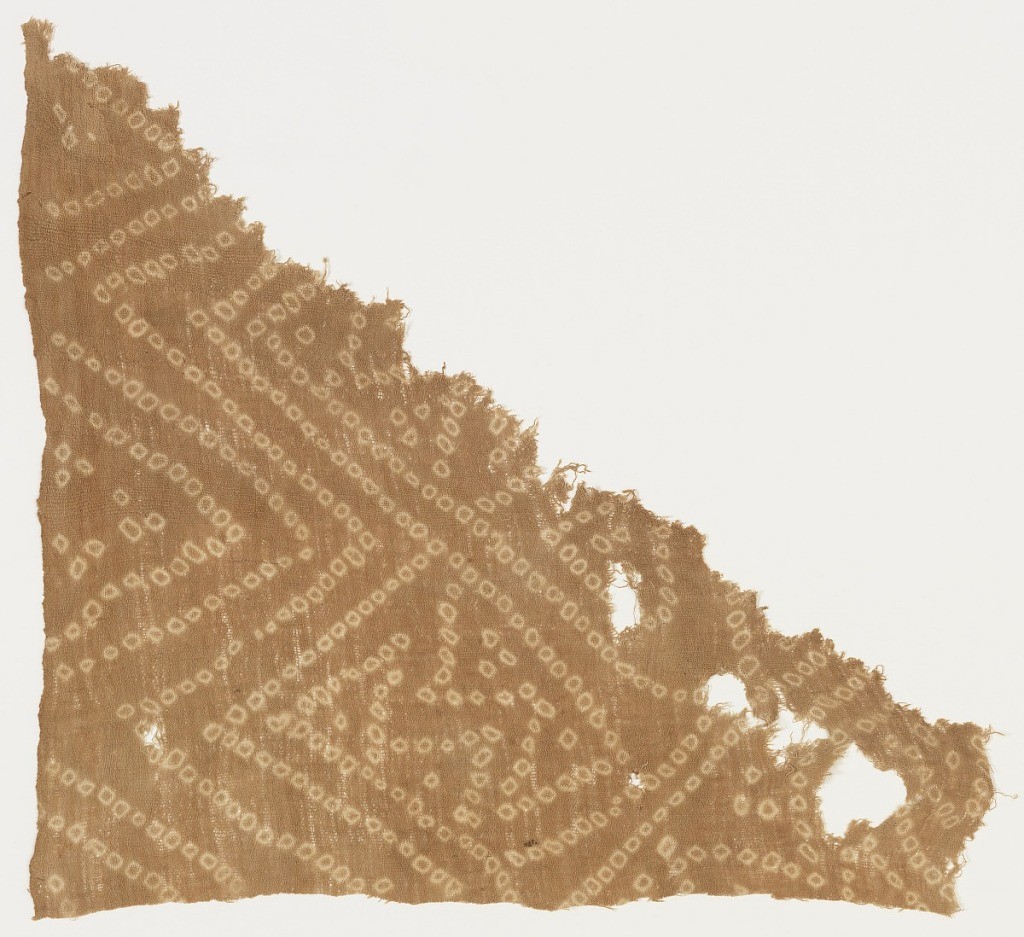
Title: Fragment
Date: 900–1400
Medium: cotton Technique: plain weave with tied-resist patterning
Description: Small hollow squares reserved in white are grouped so as to build up a diamond pattern, each enclosing a bird motif on a tan background. Small folds tied and uncapped. Remains of one selvage intact.